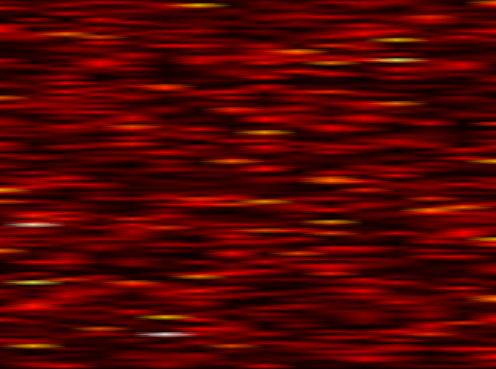
Label: FBMC